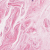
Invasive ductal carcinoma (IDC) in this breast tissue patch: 0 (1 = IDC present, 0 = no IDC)